Question: In my local machine fontawesome is working perfectly (Im using 4.1 gem). But when uploaded to Heroku it stops working. I looks like bad unicode characters. I have included the following line in config and precompiled assets but it didn't work :
'''
config.assets.paths << Rails.root.join('app', 'assets', 'fonts')
config.assets.precompile += %w( .svg .eot .woff .ttf )
'''
Please look at this image :

On the left is the problem. On the right is the correct version. What might be the problem? Here's the link to the Heroku app : <URL>
It looks like '/assets/fontawesome-webfont.eot' is missing in the production machine!
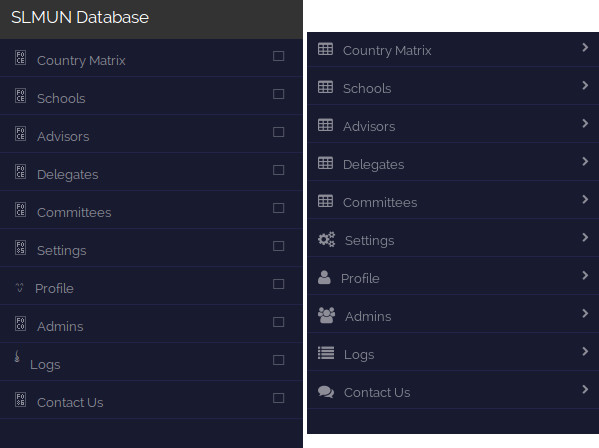
Answer: Finally fixed it! In custom.css I added the following lines:
'''
@font-face {
font-family: 'FontAwesome';
src: asset-url('fontawesome-webfont.eot');
src: asset-url('fontawesome-webfont.eot?#iefix') format('embedded-opentype'), asset-url('fontawesome-webfont.woff') format('woff'), asset-url('fontawesome-webfont.ttf') format('truetype'), asset-url('fontawesome-webfont.svg#fontawesomeregular') format('svg');
font-weight: normal;
font-style: normal;
}
'''
The problem was, rails will generate the font file with a hash like it generate css files. But the css is not updated with this new generated file. So the system can't find the font. With the above code, the system will assign the right url!